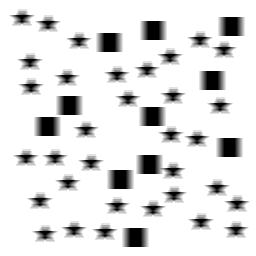
Squares: 11
Triangles: 0
Stars: 33
Total shapes: 44